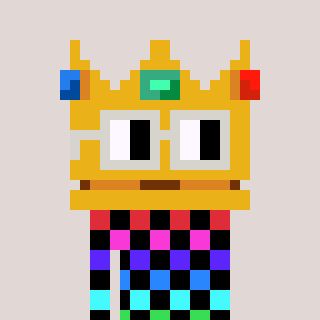
a pixel art character with square light gray glasses, a crown-shaped head and a teal-colored body on a warm background